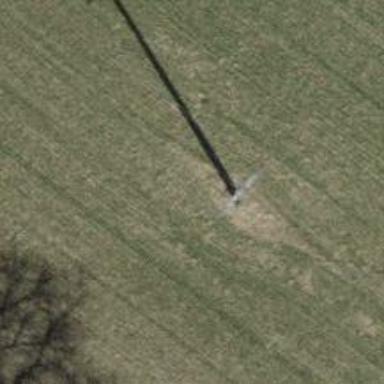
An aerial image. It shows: Concrete power pole.